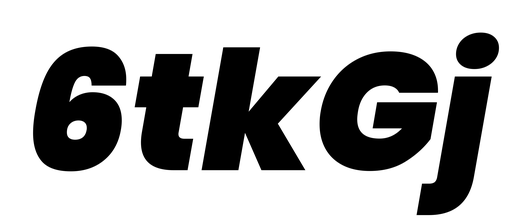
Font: Poppins-BlackItalic